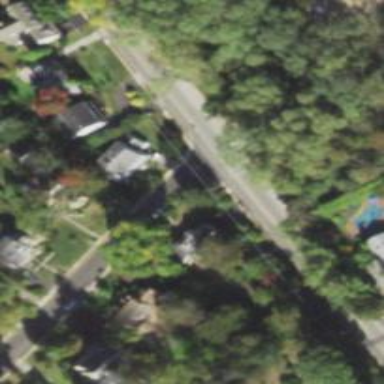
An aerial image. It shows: Marked road crossing.